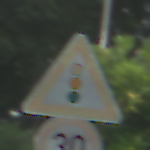
Verkehrszeichen: Lichtzeichenanlage
Zusatzzeichen unten: Geschwindigkeit30
Umgebung: Outdoor, Urban
Tageszeit: MorningAfternoon
Wetter: PartlyCloudy
Licht: Natural
Jahreszeit: NotSpecified
Kontrast: LowContrast